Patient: sex F, age 68
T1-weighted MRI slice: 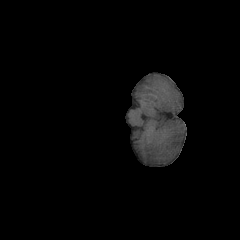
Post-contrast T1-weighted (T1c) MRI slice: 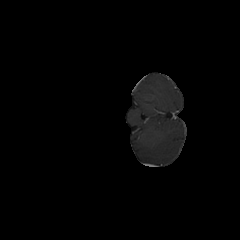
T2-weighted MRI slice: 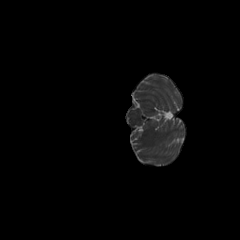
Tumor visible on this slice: no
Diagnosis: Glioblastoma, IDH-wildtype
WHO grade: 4